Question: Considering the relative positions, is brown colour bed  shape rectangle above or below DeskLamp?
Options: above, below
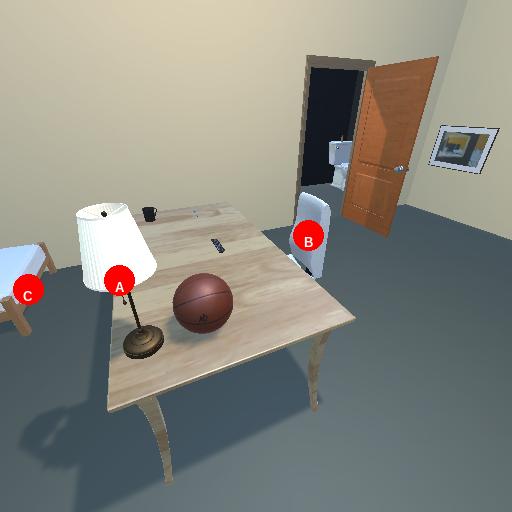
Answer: above